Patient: sex M, age 68
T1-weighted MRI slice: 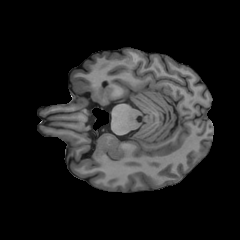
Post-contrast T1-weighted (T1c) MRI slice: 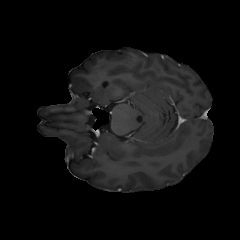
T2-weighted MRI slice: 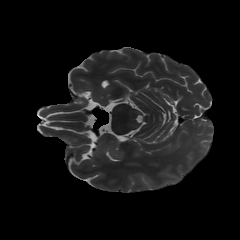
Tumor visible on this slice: no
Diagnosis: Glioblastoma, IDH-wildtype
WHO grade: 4